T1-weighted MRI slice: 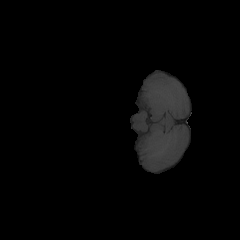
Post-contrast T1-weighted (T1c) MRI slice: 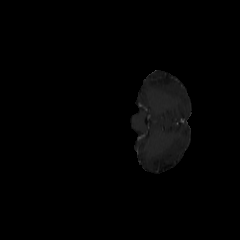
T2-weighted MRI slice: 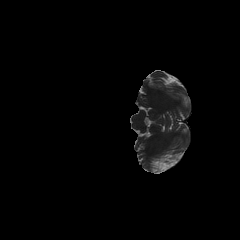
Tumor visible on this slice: no